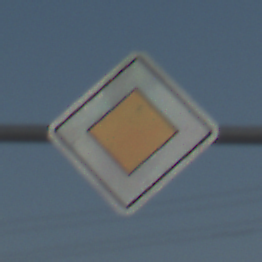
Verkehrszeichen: Vorfahrtsstrasse
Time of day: MorningAfternoon
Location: Outdoor (Special)
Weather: Clear
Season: NotSpecified
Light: Natural